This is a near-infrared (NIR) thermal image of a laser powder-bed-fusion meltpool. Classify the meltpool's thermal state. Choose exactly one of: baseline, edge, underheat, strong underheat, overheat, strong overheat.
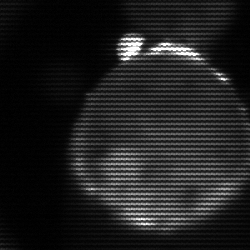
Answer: edge